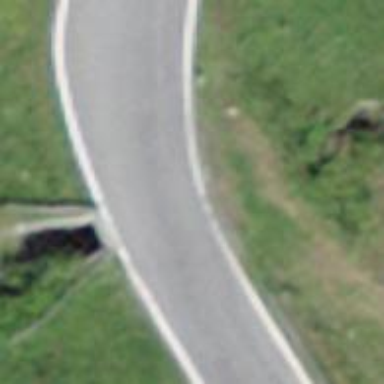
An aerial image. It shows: Unclassified road with asphalt surface is on bridge.